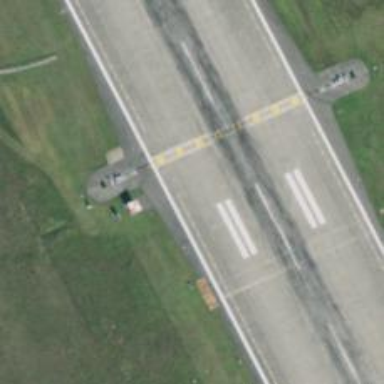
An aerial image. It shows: Arresting gear at the airport.